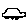
Label: car